如图，抛物线$y = ax^2 + bx + 2$与$x$轴交于点$A(-4,0)$，$B(2,0)$，\\
与$y$轴交于点$C$.

\noindent (1)求抛物线的解析式；\\
\noindent (2)如图1，若点$D$在抛物线的对称轴上，当$CD$平分$\angle ACO$时，求点$D$的坐标；\\
\noindent (3)如图2，平行于$x$轴的动直线$l$从$x$轴出发向上平移，直线$l$与抛物线交于点$M$，$N$（点$M$在点$N$左侧），若在\\
$x$轴上存在点$P$使$\triangle PMN$是等腰直角三角形，求点$M$的纵坐标.
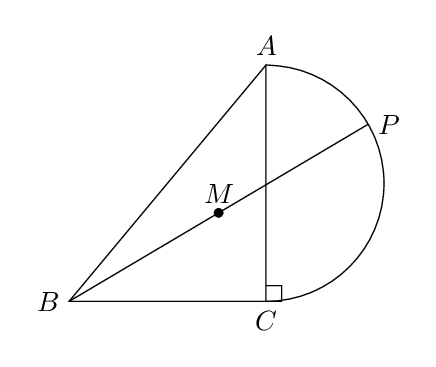
【解答】
\noindent \textbf{【答案】}
\begin{enumerate}
\item $y = -\dfrac{1}{4}x^2 - \dfrac{1}{2}x + 2$
\item $D\left(-1, \dfrac{3-\sqrt{5}}{2}\right)$
\item $M$点纵坐标为$2$或$-2 + \sqrt{13}$
\end{enumerate}
\noindent \textbf{【分析】}
\begin{enumerate}
\item 用待定系数法求函数的解析式即可；
\item 设$CD$与$x$轴交于$E$点，过点$E$作$EF \perp AC$于点$F$，证明$\triangle CEF \cong \triangle CEO(\text{AAS})$，在$\text{Rt } \triangle AEF$中，利用勾股定理得出$EO = \sqrt{5}-1$，求出$E(1-\sqrt{5},0)$，直线$CE$与抛物线对称轴的交点即为$D$；
\item 设直线$l$的解析式为$y = m$，当$m = -\dfrac{1}{4}x^2 - \dfrac{1}{2}x + 2$时，求得$M(-1-\sqrt{9-4m},m)$,$N(-1+\sqrt{9-4m},m)$，则$MN = 2\sqrt{9-4m}$，当$MP \perp MN$,$MP = MN$时，$2\sqrt{9-4m} = m$，求出$M(-2,2)$；当$NP \perp MN$时，$2\sqrt{9-4m} = m$，求出$M(-2,2)$；当$MP \perp NP$，$MP = NP$时，$MN = 2m$,$2\sqrt{9-4m} = 2m$，求出$M(1-\sqrt{13},-2+\sqrt{13})$。
\end{enumerate}
\noindent \textbf{【详解】}
\begin{enumerate}
\item \textbf{解：} 将点$A(-4,0)$,$B(2,0)$代入$y = ax^2 + bx + 2$，\\
得：$\begin{cases} 16a - 4b + 2 = 0 \\ 4a + 2b + 2 = 0 \end{cases}$，\\
解得：$\begin{cases} a = -\dfrac{1}{4} \\ b = -\dfrac{1}{2} \end{cases}$，\\
$\therefore y = -\dfrac{1}{4}x^2 - \dfrac{1}{2}x + 2$，
\item \textbf{解：} 当$x = 0$时，$y = 2$，\\
$\therefore C(0,2)$，\\
设$CD$与$x$轴交于$E$点，过点$E$作$EF \perp AC$于点$F$，\\

    $\because CD$平分$\angle ACO$,$EO \perp CO$，\\
$\therefore EF = EO$,$\angle ACE = \angle OCE$，\\
$\therefore \triangle CEF \cong \triangle CEO(\text{AAS})$，\\
$\therefore FC = OC = 2$，\\
$\because AO = 4$，\\
$\therefore AC = \sqrt{OC^2 + OA^2} = \sqrt{2^2 + 4^2} = 2\sqrt{5}$，\\
在$\text{Rt } \triangle AEF$中，$AE^2 = AF^2 + EF^2$，\\
$\therefore (4 - EO)^2 = (2\sqrt{5} - 2)^2 + EO^2$，\\
解得：$EO = \sqrt{5} - 1$，\\
$\therefore E(1-\sqrt{5},0)$，\\
$\therefore$设直线$CE$的解析式为$y = kx + 2$，\\
$\therefore (1-\sqrt{5})k + 2 = 0$\\
解得$k = \dfrac{1+\sqrt{5}}{2}$，\\
$\therefore$直线$CE$的解析式为$y = \dfrac{1+\sqrt{5}}{2}x + 2$，\\
$\because y = -\dfrac{1}{4}x^2 - \dfrac{1}{2}x + 2 = -\dfrac{1}{4}(x+1)^2 + \dfrac{9}{4}$，\\
$\therefore$抛物线的对称轴为直线$x = -1$，\\
$\therefore D\left(-1, \dfrac{3-\sqrt{5}}{2}\right)$。
    \item \textbf{解：} 设直线$l$的解析式为$y = m$，\\
当$m = -\dfrac{1}{4}x^2 - \dfrac{1}{2}x + 2$时，\\
解得：$x = -1 + \sqrt{9-4m}$ 或 $x = -1 - \sqrt{9-4m}$，\\
$\therefore M(-1-\sqrt{9-4m},m)$,$N(-1+\sqrt{9-4m},m)$，\\
$\therefore MN = 2\sqrt{9-4m}$，\\
当$MP \perp MN$,$MP = MN$时，$2\sqrt{9-4m} = m$，\\
解得：$m = 2$ 或 $m = -18$（舍），\\
$\therefore M(-2,2)$；\\
当$NP \perp MN$时，$2\sqrt{9-4m} = m$，\\
解得$m = 2$ 或 $m = -18$（舍），\\
$\therefore M(-2,2)$；\\
当$MP \perp NP$,$MP = NP$时，$MN = 2m$，\\
$\therefore 2\sqrt{9-4m} = 2m$，\\
解得：$m = -2 + \sqrt{13}$ 或 $m = -2 - \sqrt{13}$（舍），\\
$\therefore -1 - \sqrt{9-4m} = -1 - \sqrt{9-4(-2+\sqrt{13})} = -1 - \sqrt{(\sqrt{13}-2)^2} = 1 - \sqrt{13}$，\\
$\therefore M(1-\sqrt{13},-2+\sqrt{13})$；\\
综上所述：$M$点坐标为$(-2,2)$或$M(1-\sqrt{13},-2+\sqrt{13})$。
\end{enumerate}
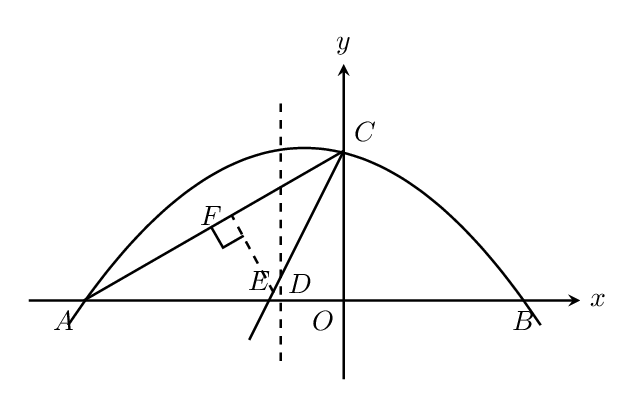